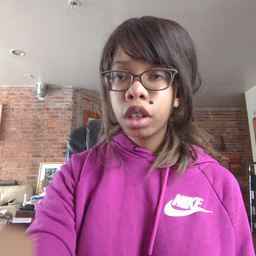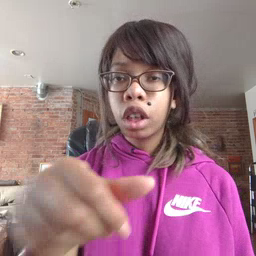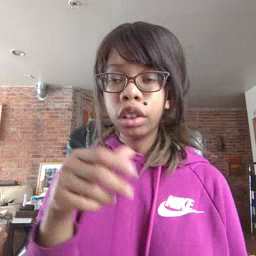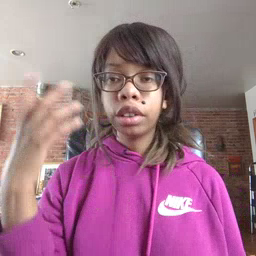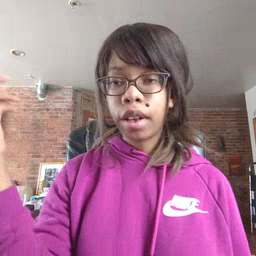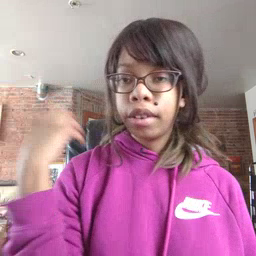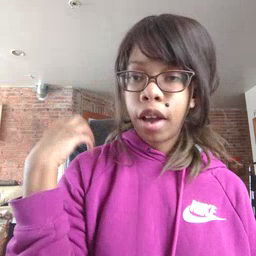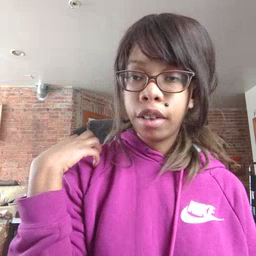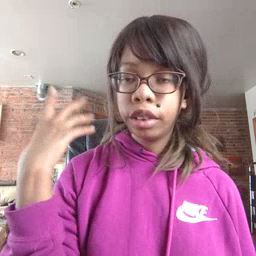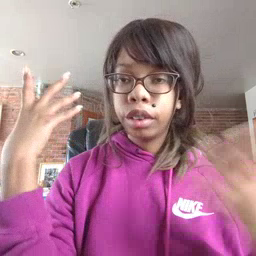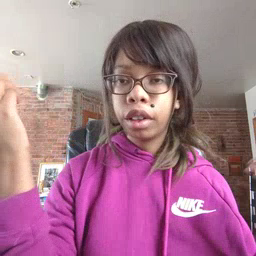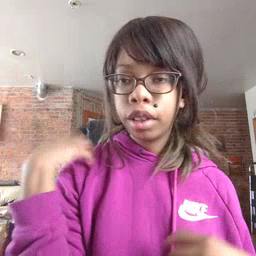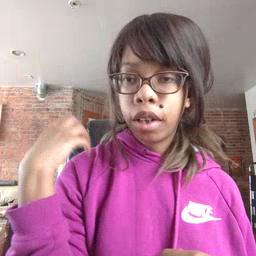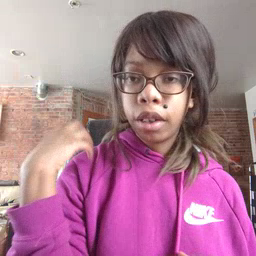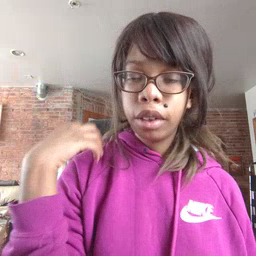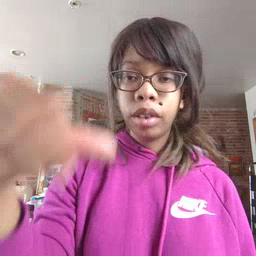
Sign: outside